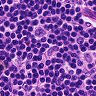
Metastatic tissue present: no